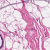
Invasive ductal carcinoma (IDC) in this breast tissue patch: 0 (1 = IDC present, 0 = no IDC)